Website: apple
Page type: customer-info-address
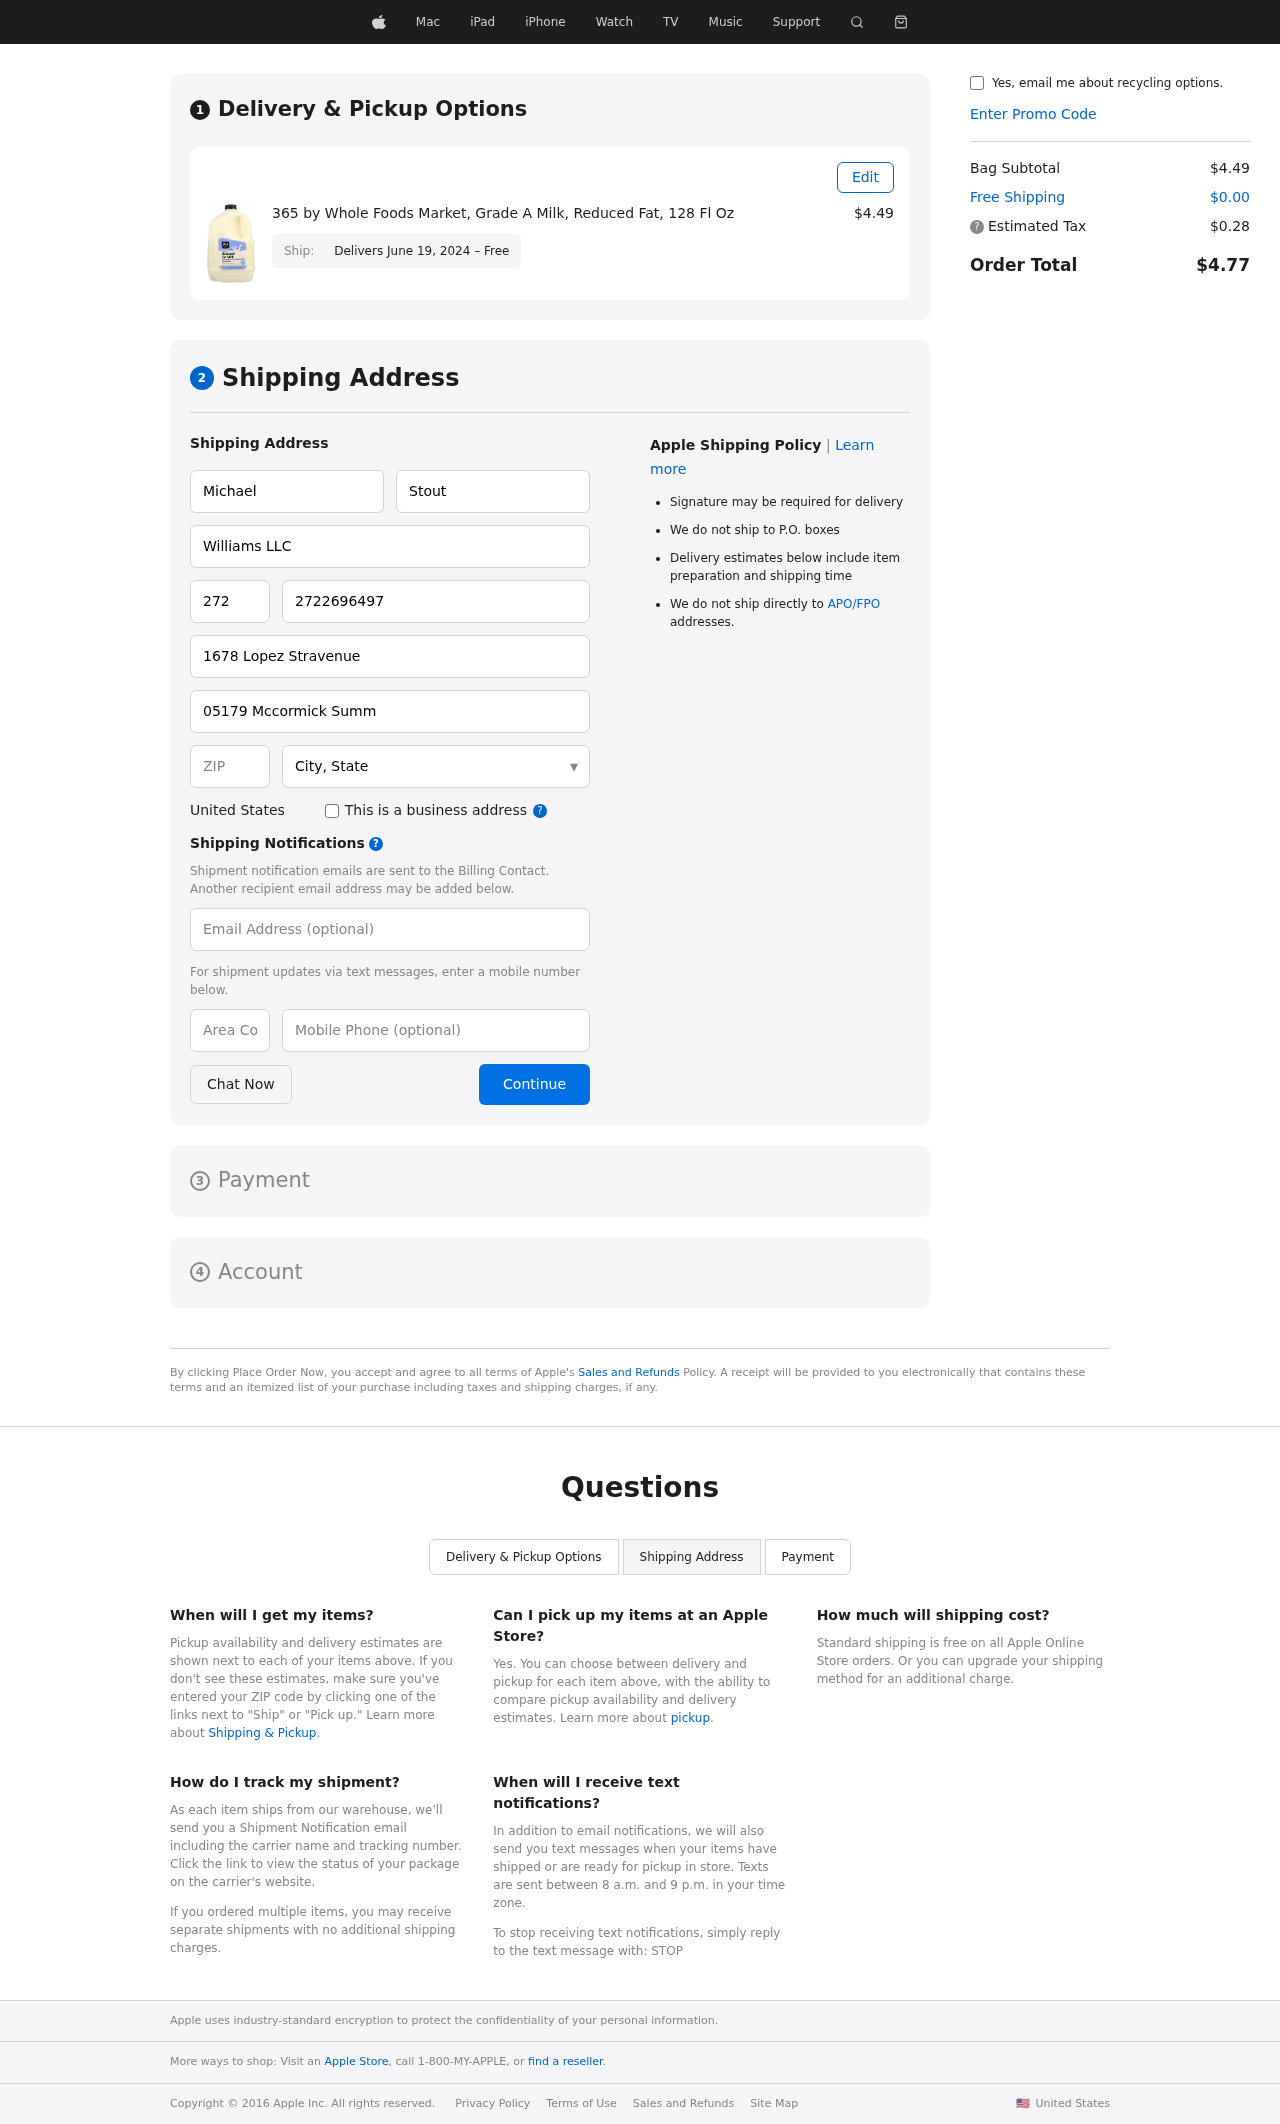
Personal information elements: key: PII_CITY_STATE
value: Jefferyside, VA
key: PII_COMPANY
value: Williams LLC
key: PII_COUNTRY
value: United States
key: PII_EMAIL
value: mstout@yahoo.com
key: PII_FIRSTNAME
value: Michael
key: PII_LASTNAME
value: Stout
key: PII_PHONE
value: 2722696497
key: PII_PHONE_AREA
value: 272
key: PII_POSTCODE
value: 47622
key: PII_STREET
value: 1678 Lopez Stravenue
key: PII_STREET2
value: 05179 Mccormick Summit Suite 601
Product elements: key: PRODUCT1_NAME
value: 365 by Whole Foods Market, Grade A Milk, Reduced Fat, 128 Fl Oz
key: PRODUCT1_PRICE
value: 4.49
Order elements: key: ORDER_DELIVERY_DATE
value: Delivers June 19, 2024 – Free
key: ORDER_SUBTOTAL
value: $4.49
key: ORDER_SHIPPING_COST
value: $0.00
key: ORDER_TAX
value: $0.28
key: ORDER_TOTAL
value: $4.77